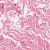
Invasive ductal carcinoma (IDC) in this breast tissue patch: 0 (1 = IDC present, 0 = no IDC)